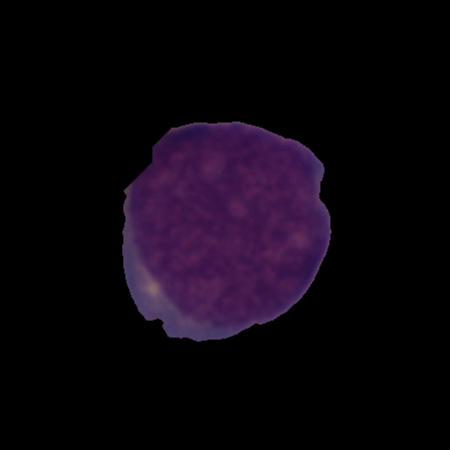
Label: cancer